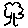
Label: tree